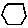
Label: hexagon